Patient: sex F, age 77
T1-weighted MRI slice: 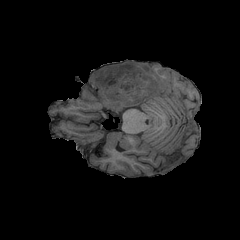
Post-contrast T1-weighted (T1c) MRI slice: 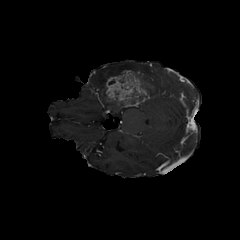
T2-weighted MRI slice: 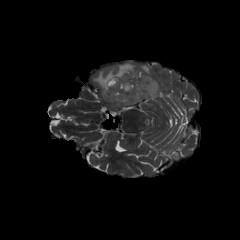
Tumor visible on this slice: yes
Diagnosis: Glioblastoma, IDH-wildtype
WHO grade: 4